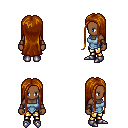
a pixel art fantasy rpg character, female body template, human, dark skin, blue vest, gold greaves, brunette extra-long hairstyle, leather bracers, metal boots, four views (front, back, left, right), 2x2 character sprite sheet, small pixel art, hard edges, no anti-aliasing